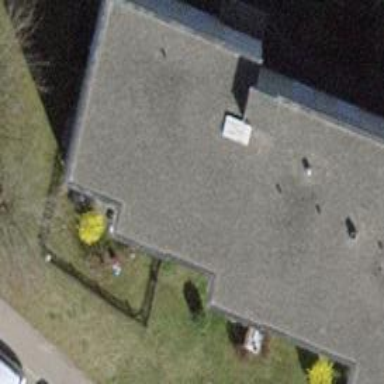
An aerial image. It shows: Building with flat roof.